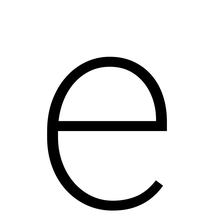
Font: Roboto_ExtraLight